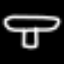
Label: mushroom